Question: I am trying to figure out if this is a bug or a feature of Droid X and some wallpaper thing. Or perhaps this is some screen-burn problem.
My app is open. Then someone closes it with the home key. Then at some point this screen will appear. This is what the QA department reported, and I am assuming that they left the device sitting and a watery wallpaper came up. Not sure though. If it is a wallpaper, why would it show a picture of my "closed" app in the background? In any case, anyone know what is going on here?

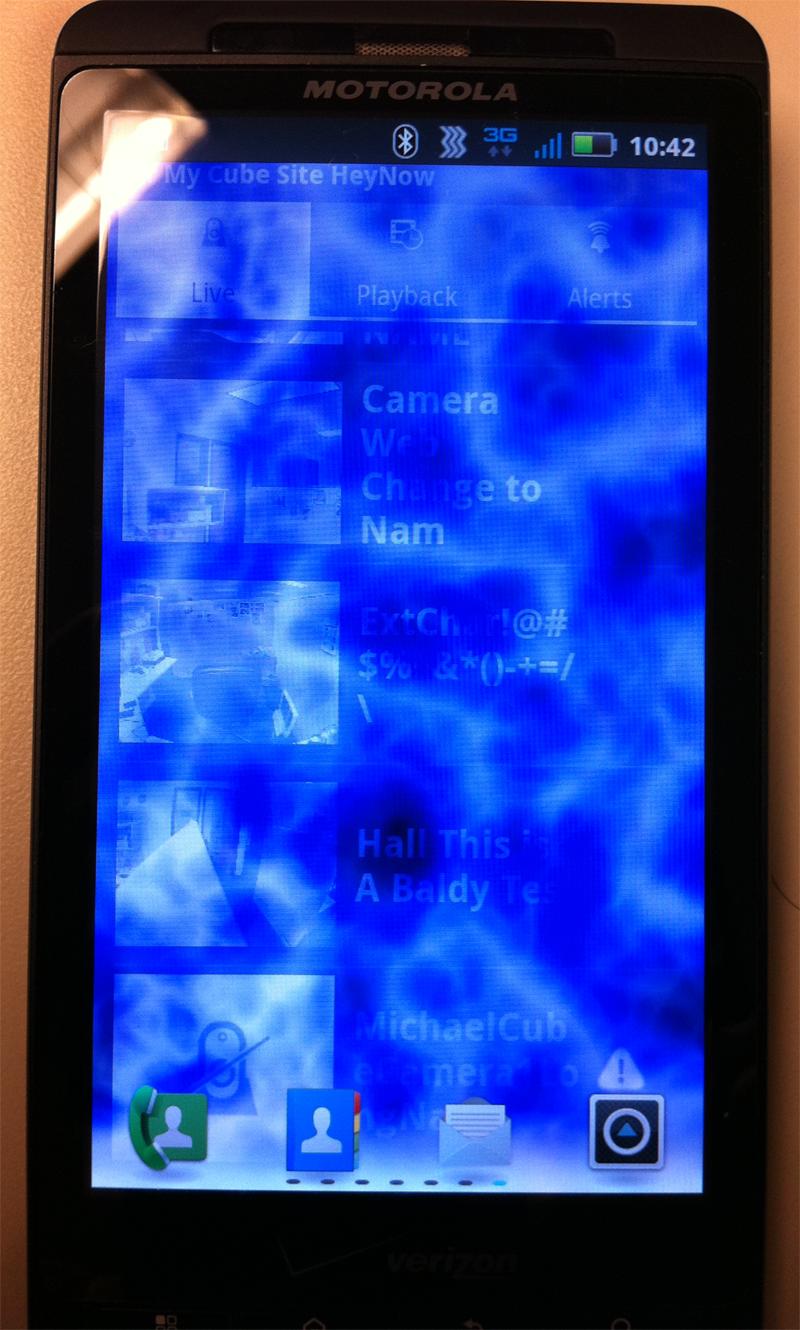
Answer: Take a screen shot with ddms. If its image burn on the screen then you won't see the display problem. If you do see it then its a software problem.